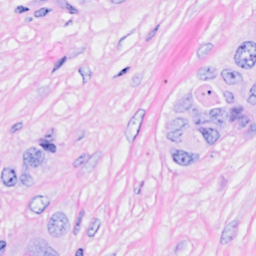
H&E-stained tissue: Breast